Question: Suppose we have a 'containerFunction' with two functions defined within it:
'''
var innerFunction1link;
var innerFunction2link;
function containerFunction() {
var someInnerVariable = 1;
innerFunction1link = innerFunction1;
innerFunction2link = innerFunction2;
function innerFunction1() {
console.log("I'm 1 " + someOuterVariable + " " + (someInnerVariable++));
}
function innerFunction2() {
console.log("I'm 2 " + someOuterVariable + " " + (someInnerVariable++));
}
}
containerFunction();
var someOuterVariable = 42;
// Point A
innerFunction1link();
innerFunction2link();
someOuterVariable = "WAT?!";
// Point B
innerFunction1link();
innerFunction2link();
'''
Now the question. According to "Secrets of The JavaScript Ninja" book, each closure will have its own private set of variables (including the ones defined later, like 'someOuterVariable'):

So 'innerFunction1' and 'innerFunction2' referenced outside of 'containerFunction' as 'innerFunction1link' and 'innerFunction2link' will have their "private bubbles" with full set of variables in them. At the "Point A" both functions will execute fine and will output:
'''
I'm 1 42 1
I'm 2 42 2
'''
Then, when I set 'someOuterVariable' to '"WAT?!"', the output is:
'''
I'm 1 WAT?! 3
I'm 2 WAT?! 4
'''
How will value of 'someOuterVariable' and 'someInnerValue' be actually updated in "private bubbles" (and what if there were 1000 of those bubbles)? Does it actually keep track of all the references to all variables? And if one closure updates 'someOuterVariable', how its value will be populated to other closure?
:
And even if 'innerFunction''s will be defined in different contexts, they will still "share" variables:
'''
function containerFunction1() {
var someInnerVariable = 1;
innerFunction1link = innerFunction1;
function innerFunction1() {
console.log("I'm 1 " + someOuterVariable + " " + (someInnerVariable++));
}
}
function containerFunction2() {
var someInnerVariable = 1;
innerFunction2link = innerFunction2;
function innerFunction2() {
console.log("I'm 2 " + someOuterVariable + " " + (someInnerVariable++));
}
}
containerFunction1();
containerFunction2();
var someOuterVariable = 42;
innerFunction1link();
innerFunction2link();
someOuterVariable = "WAT?!";
innerFunction1link();
innerFunction2link();
'''
Output:
'''
I'm 1 42 1
I'm 2 42 1
I'm 1 WAT?! 2
I'm 2 WAT?! 2
'''
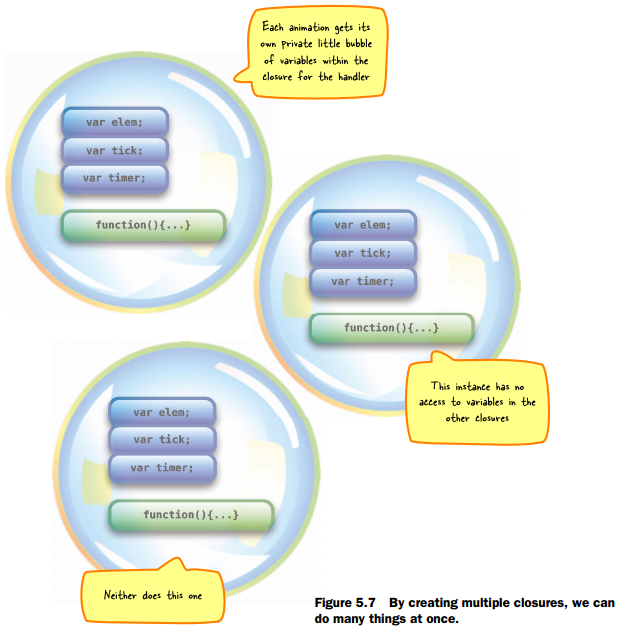
Answer: A better description than using private bubbles would be that each function keeps a reference to the scope in which it was defined.
It must be clear that it is a and not a .
This explains that both innerFunctions points to the same scope, and thus the same set of variables. And those variables can also be changed in the external scope or through any of the functions pointing to this scope.
As a complementary remark : a scope in JavaScript is created each time you call a function (there are also other scopes, most notably the global scope but also the ones you can create with 'with' or 'try/catch').